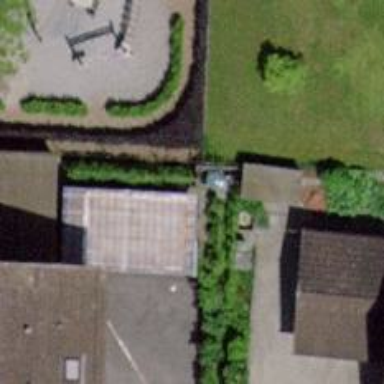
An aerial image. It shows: Hedge acting as barrier.